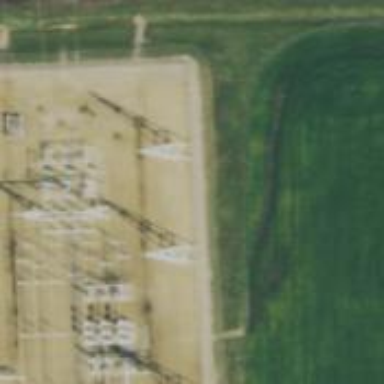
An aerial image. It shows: Mast used for lightning protection.